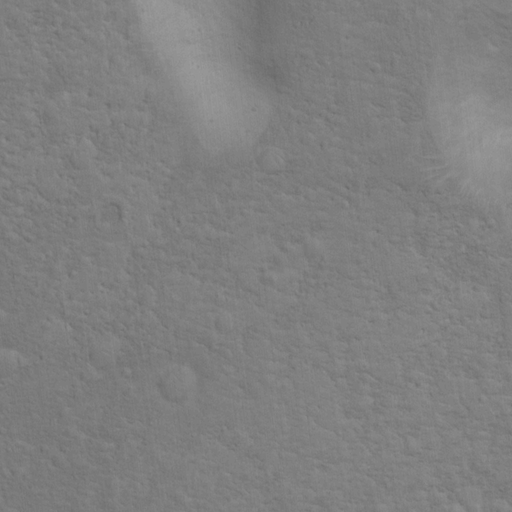
Objects detected: cone, cone